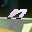
Label: 7